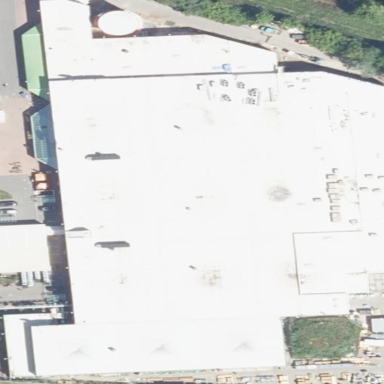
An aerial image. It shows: Retail building.